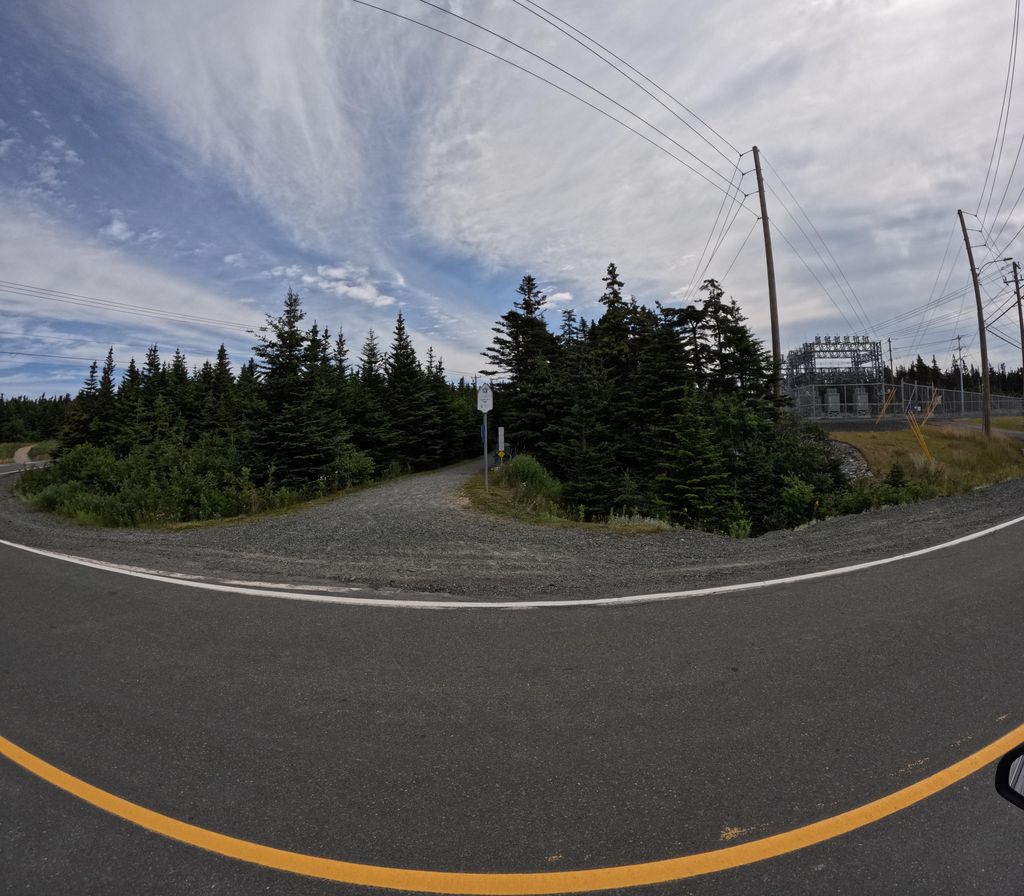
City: st_johns